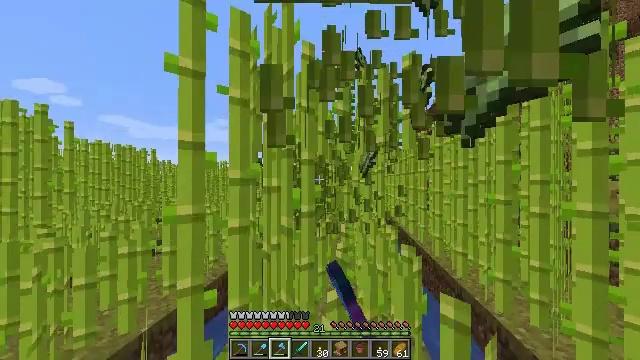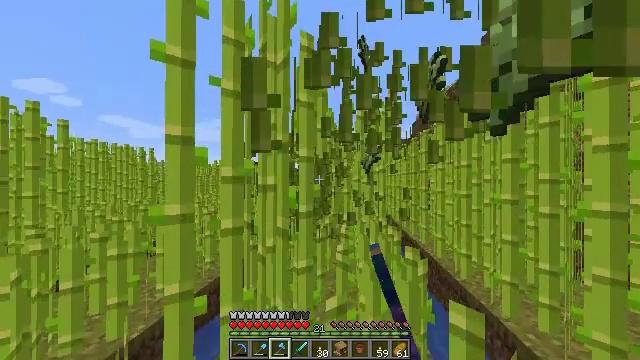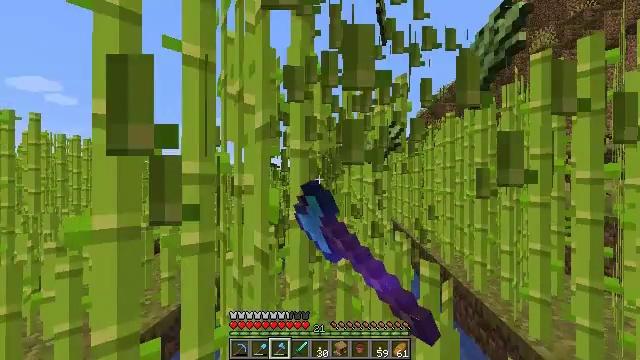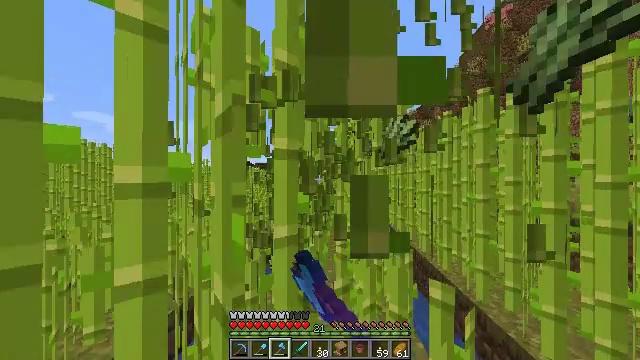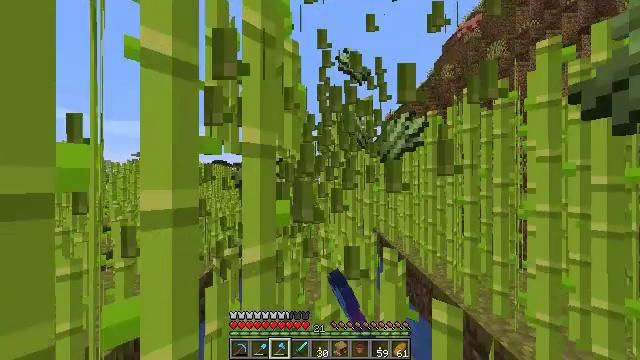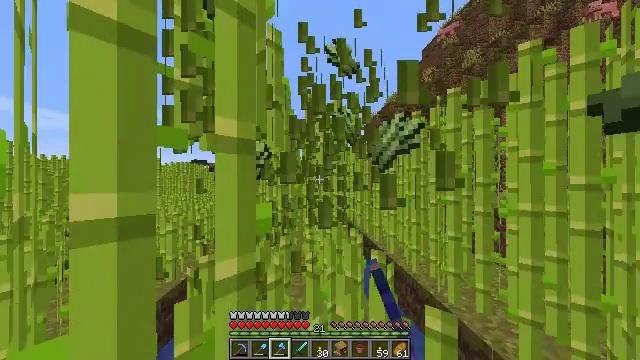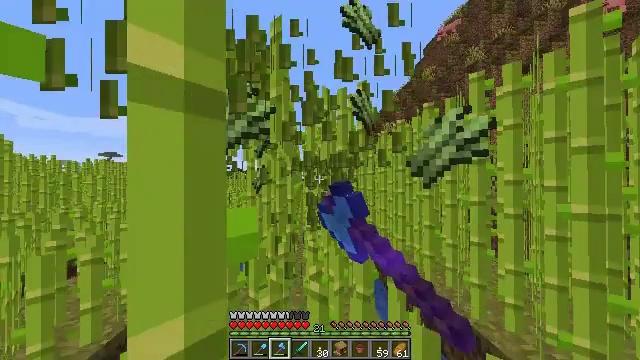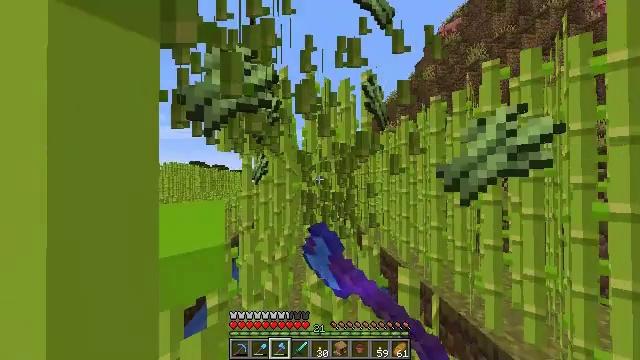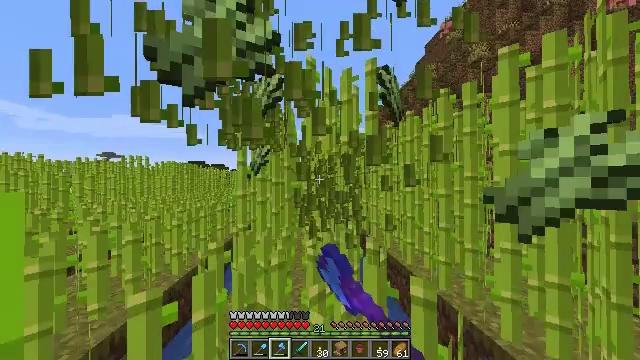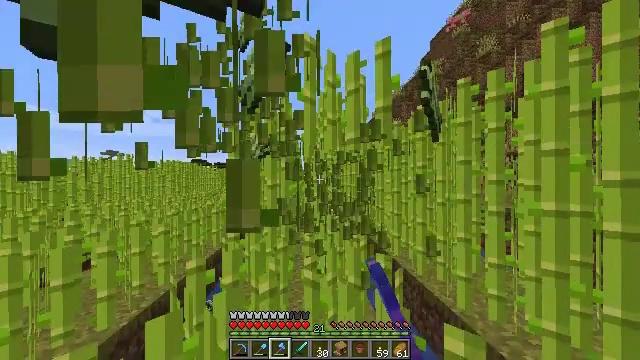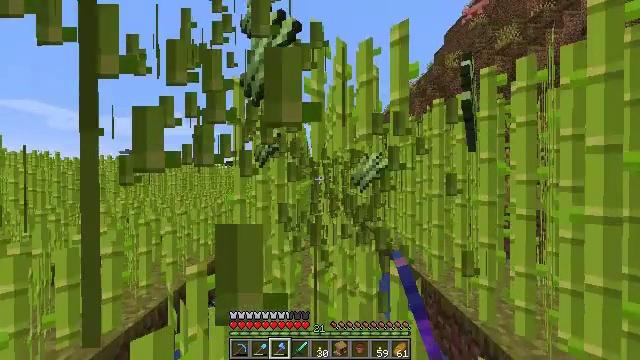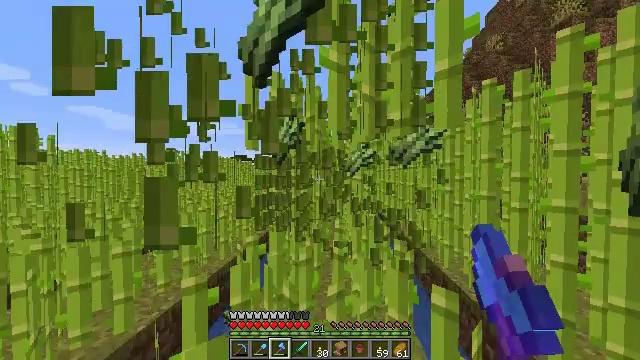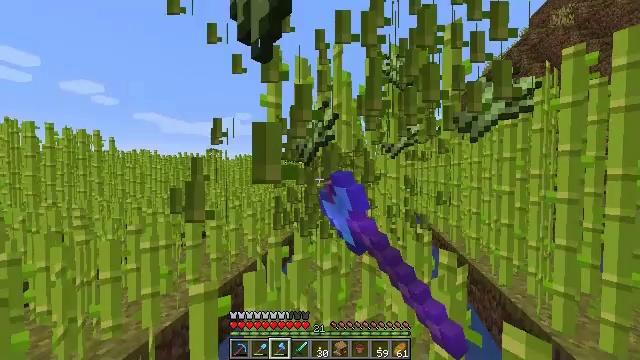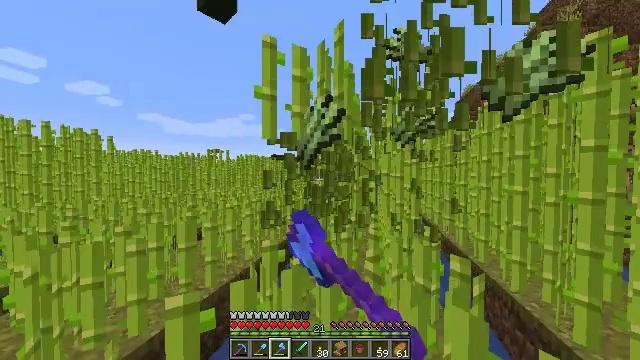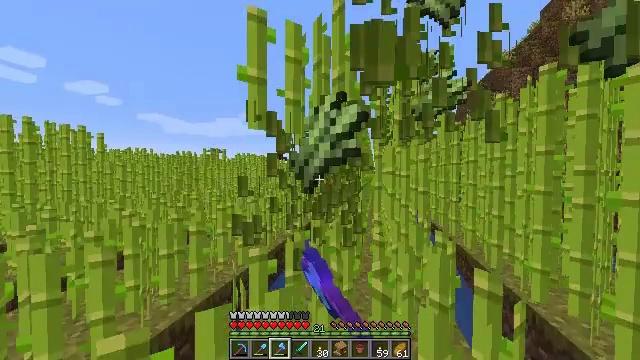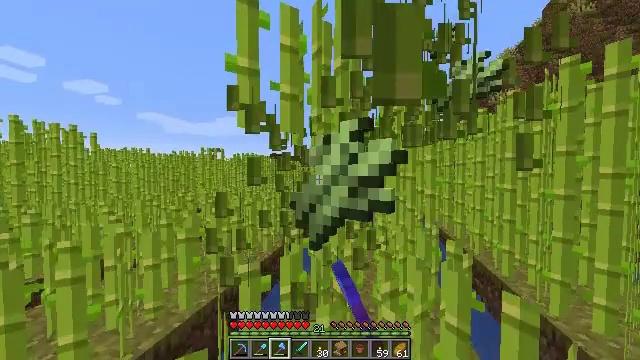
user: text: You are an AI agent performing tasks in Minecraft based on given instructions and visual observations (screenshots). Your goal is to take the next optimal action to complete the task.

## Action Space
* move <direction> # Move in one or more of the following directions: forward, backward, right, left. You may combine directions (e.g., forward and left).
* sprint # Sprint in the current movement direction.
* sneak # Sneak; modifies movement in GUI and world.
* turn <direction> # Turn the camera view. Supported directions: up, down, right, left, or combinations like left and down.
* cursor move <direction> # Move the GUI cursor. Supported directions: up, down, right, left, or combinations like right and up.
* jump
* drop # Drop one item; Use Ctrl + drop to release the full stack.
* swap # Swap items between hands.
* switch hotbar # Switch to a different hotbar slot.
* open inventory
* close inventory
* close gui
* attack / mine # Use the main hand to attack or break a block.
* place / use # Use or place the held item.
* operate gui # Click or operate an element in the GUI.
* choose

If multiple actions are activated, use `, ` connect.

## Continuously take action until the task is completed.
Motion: motion action
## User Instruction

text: Mine the sugar cane near rivers.
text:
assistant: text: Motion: move forward, sprint, attack / mine
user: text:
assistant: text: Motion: move forward, sprint, attack / mine
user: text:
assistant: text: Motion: move forward, sprint, turn right, attack / mine
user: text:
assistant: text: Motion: move forward, sprint, turn right, attack / mine
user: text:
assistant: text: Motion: move forward, sprint, turn right, attack / mine
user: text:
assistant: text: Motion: move forward, sprint, attack / mine
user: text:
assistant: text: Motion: move forward, sprint, attack / mine
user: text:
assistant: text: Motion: move forward, sprint, attack / mine
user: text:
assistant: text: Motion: move forward, sprint, attack / mine
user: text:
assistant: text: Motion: move forward, sprint, turn left, attack / mine
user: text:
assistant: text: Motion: move forward, sprint, turn left, attack / mine
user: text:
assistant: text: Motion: move forward, sprint, turn left, attack / mine
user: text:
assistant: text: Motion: move forward, sprint, attack / mine
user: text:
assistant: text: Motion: move forward, sprint, attack / mine
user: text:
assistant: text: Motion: move forward, sprint, attack / mine
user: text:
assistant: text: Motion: move forward, sprint, turn right, attack / mine
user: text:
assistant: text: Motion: move forward, sprint, turn right, attack / mine
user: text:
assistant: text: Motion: move forward, sprint, turn right, attack / mine
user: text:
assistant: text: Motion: move forward, sprint, turn right, attack / mine
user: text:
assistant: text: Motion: move forward, sprint, attack / mine
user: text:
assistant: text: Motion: move forward, sprint, attack / mine
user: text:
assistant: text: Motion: move forward, sprint, attack / mine
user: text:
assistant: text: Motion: move forward, sprint, turn left, attack / mine
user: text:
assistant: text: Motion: move forward, sprint, turn left, attack / mine
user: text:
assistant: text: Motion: move forward, sprint, turn left, attack / mine
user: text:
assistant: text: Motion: move forward, sprint, turn left, attack / mine
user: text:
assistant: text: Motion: move forward, sprint, attack / mine
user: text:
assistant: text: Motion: move forward, sprint, attack / mine
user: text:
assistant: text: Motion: move forward, sprint, attack / mine
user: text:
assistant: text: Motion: move forward, sprint, turn right, attack / mine